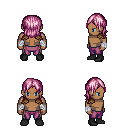
a pixel art fantasy rpg character, male body template, human, dark skin, leather shoulder armor, magenta pants, pink long bangs hairstyle, white cloth bandages, black shoes, four views (front, back, left, right), 2x2 character sprite sheet, small pixel art, hard edges, no anti-aliasing